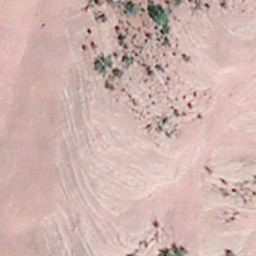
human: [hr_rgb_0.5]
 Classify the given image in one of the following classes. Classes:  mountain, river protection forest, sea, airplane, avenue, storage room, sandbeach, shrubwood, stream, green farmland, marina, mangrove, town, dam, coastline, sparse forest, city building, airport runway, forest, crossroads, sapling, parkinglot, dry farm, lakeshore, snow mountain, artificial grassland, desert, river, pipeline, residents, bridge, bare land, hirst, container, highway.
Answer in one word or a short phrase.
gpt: bare land